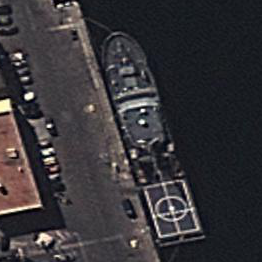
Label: combat